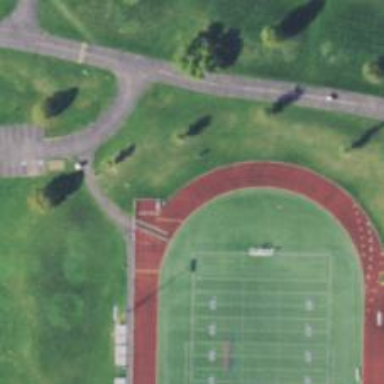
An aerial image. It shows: Athletic track located in leisure land area.